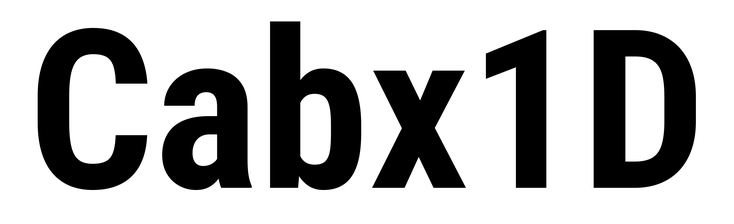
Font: Roboto_Condensed_Bold